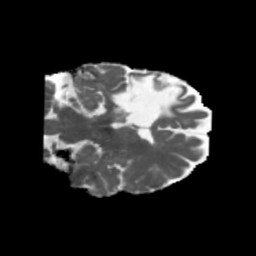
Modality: MD
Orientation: coronal
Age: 46
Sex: female
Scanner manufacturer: siemens
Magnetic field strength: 3 T
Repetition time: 5.47 s
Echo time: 0.0854 s